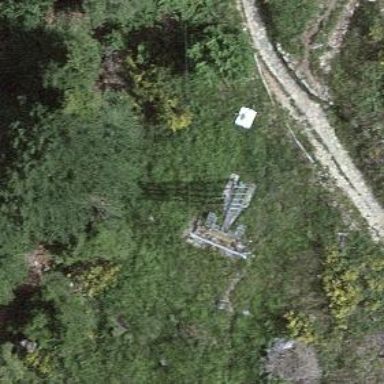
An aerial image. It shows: Pylon for aerialway.